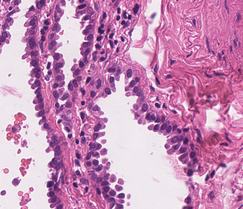
Tumor epithelial tissue: yes
Tumor-associated stroma tissue: yes
Normal tissue: no